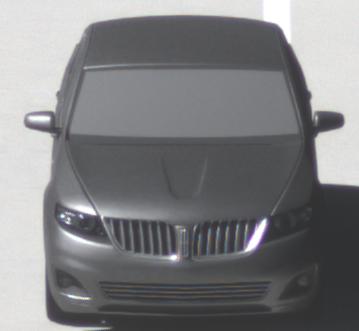
Make: Lincoln
Model: MKS
Detailed model: -
Model produced from: 2008
Model produced until: 2011
Doors: 4
Color: gray
Road condition: dry road
Daytime: midday
Contrast: high contrast